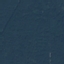
Label: Forest